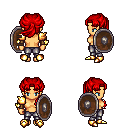
a pixel art fantasy rpg character, female body template, human, tanned skin, gold arm armor, metal pants, red princess hairstyle, leather bracers, gold boots, shield, four views (front, back, left, right), 2x2 character sprite sheet, small pixel art, hard edges, no anti-aliasing